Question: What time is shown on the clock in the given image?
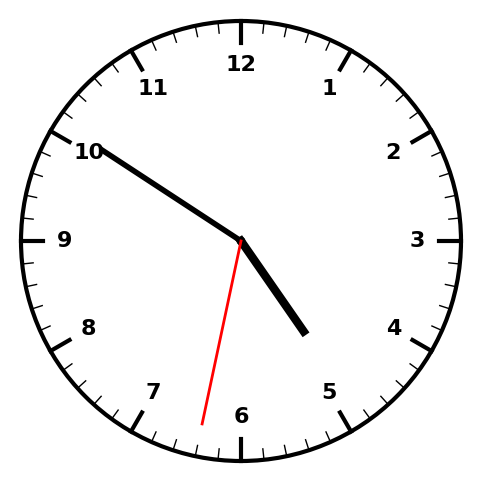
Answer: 04:50:32